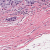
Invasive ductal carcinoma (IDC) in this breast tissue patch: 1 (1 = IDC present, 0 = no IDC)